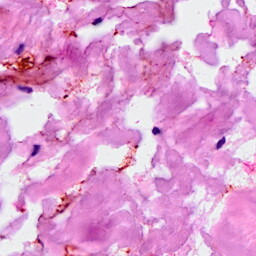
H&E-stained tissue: Breast